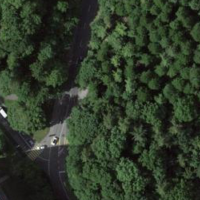
EUNIS habitat code: 44
Species observed at this site:
Allium ursinum
Symphoricarpos albus